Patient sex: M
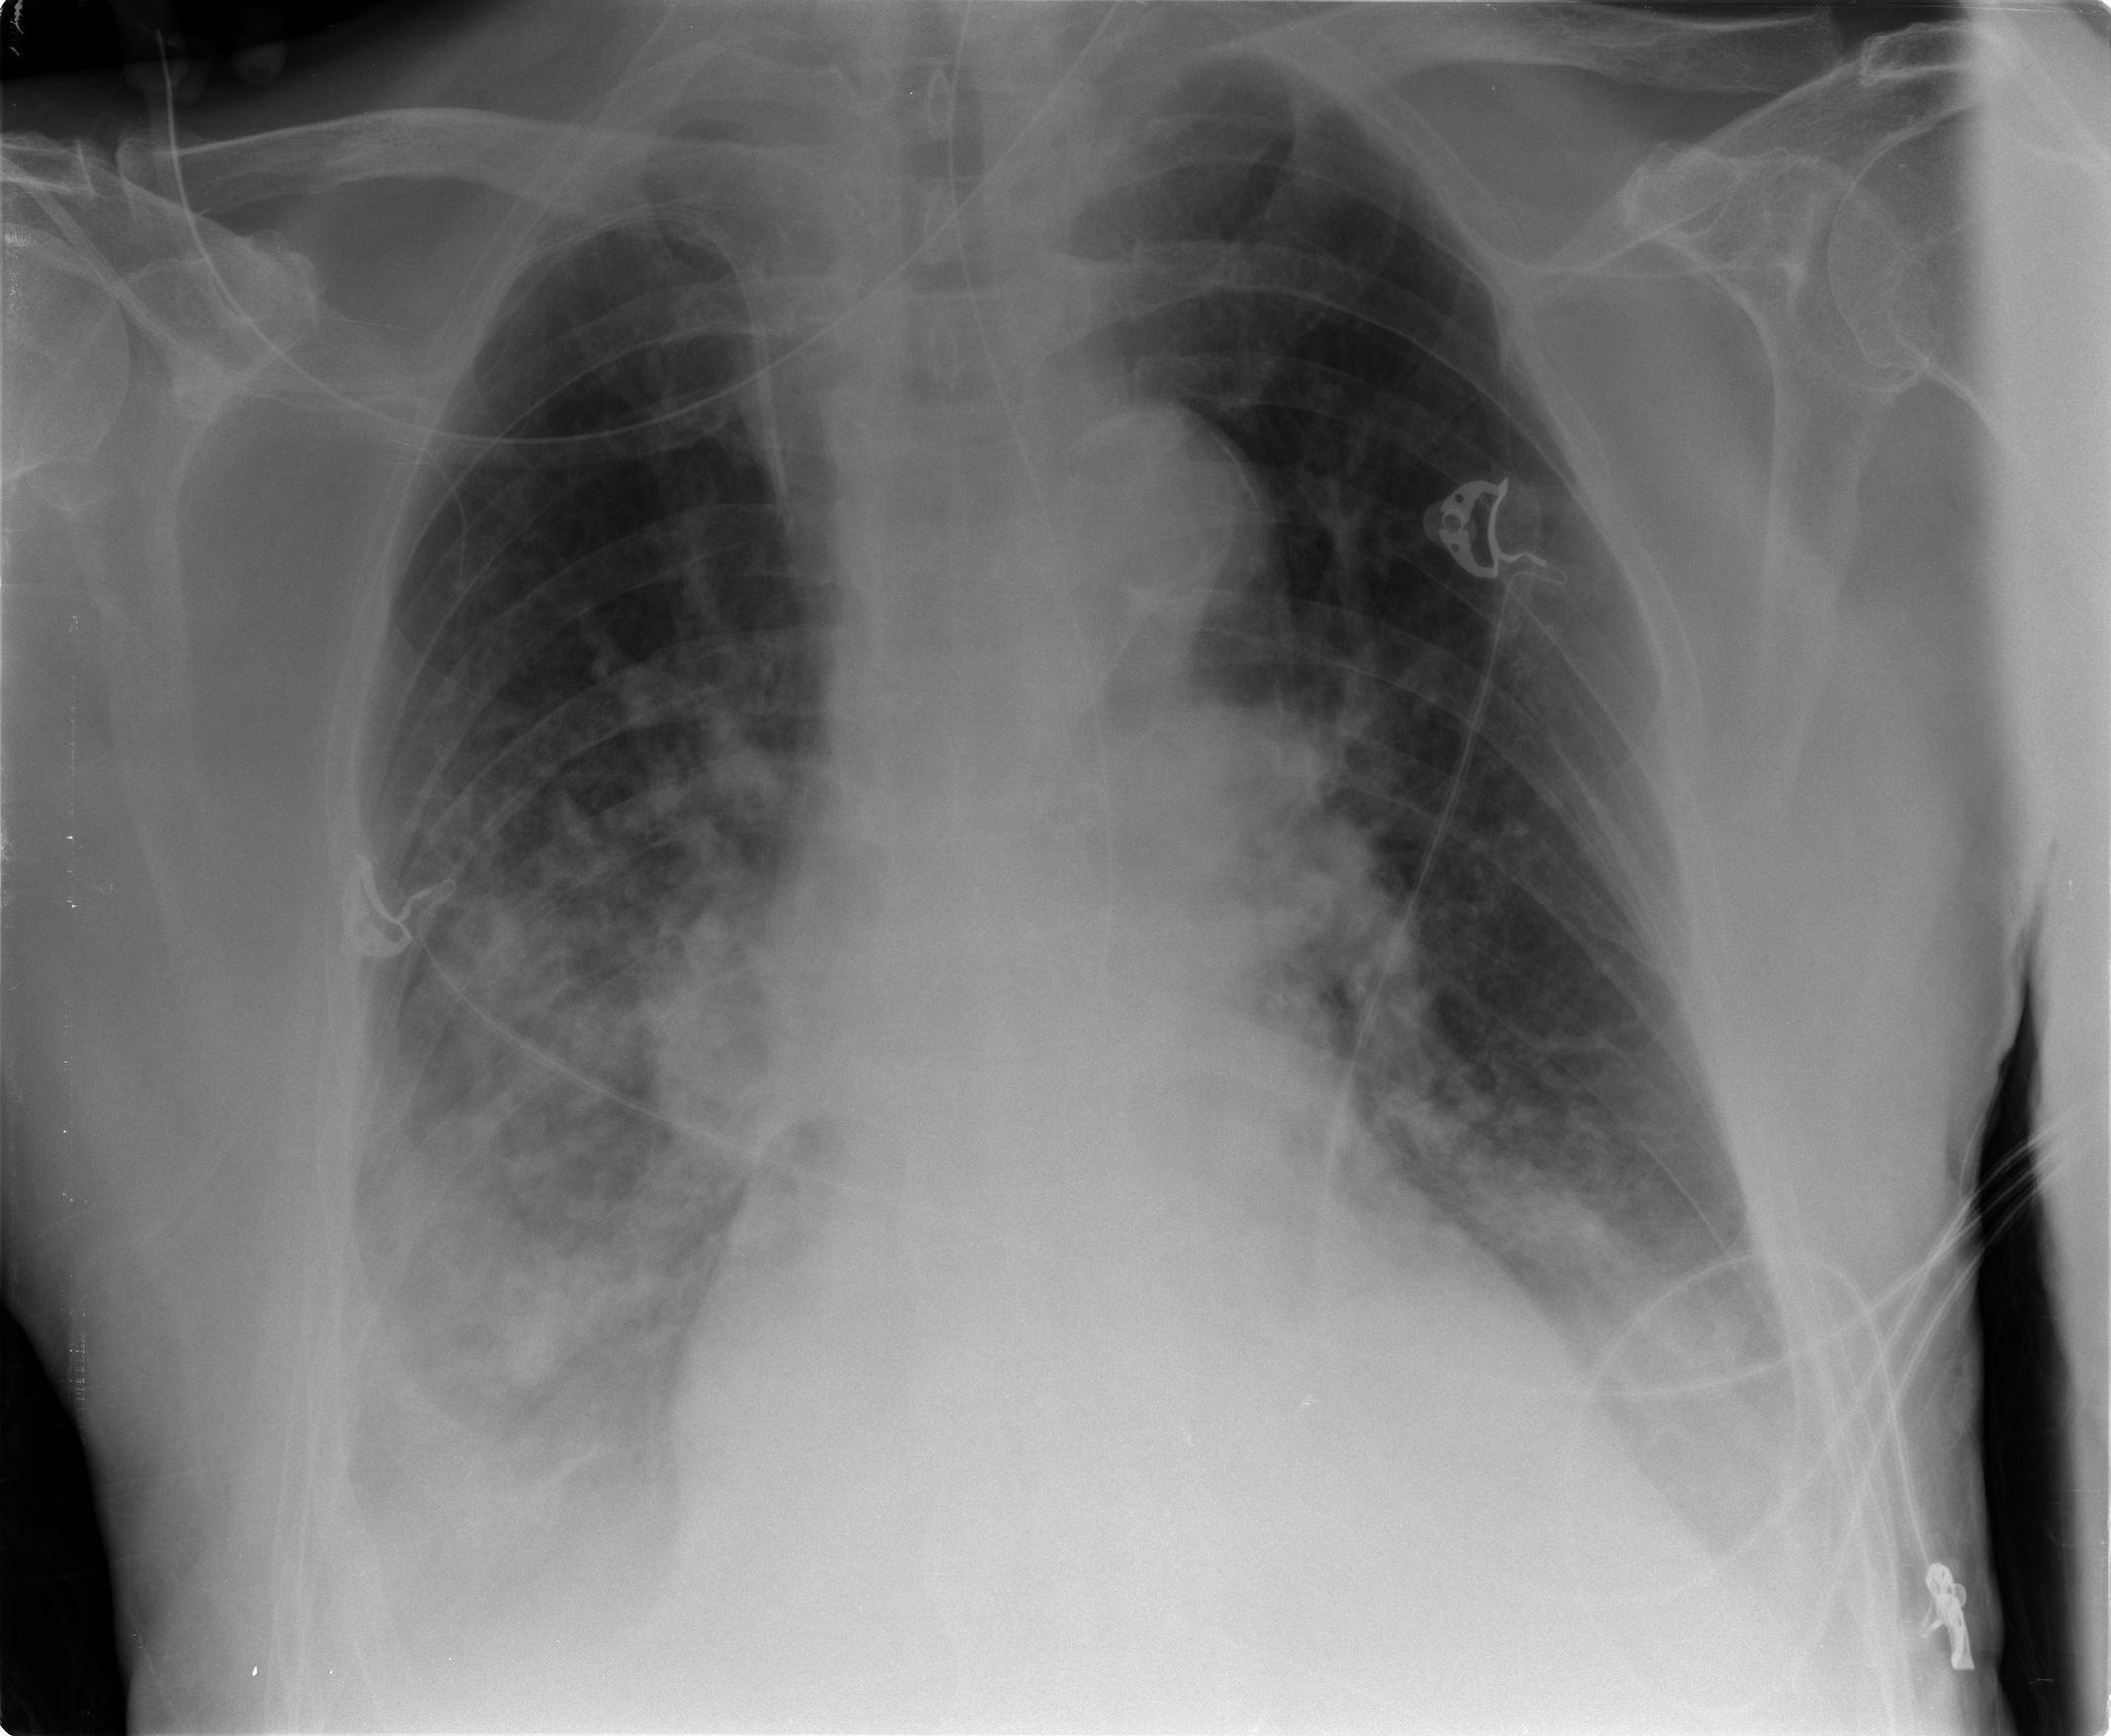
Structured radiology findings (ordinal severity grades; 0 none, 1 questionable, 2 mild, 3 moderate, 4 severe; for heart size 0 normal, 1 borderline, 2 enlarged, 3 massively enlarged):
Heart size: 0
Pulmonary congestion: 0
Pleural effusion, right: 2
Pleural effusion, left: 2
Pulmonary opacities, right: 3
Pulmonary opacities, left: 0
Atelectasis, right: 2
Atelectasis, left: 2